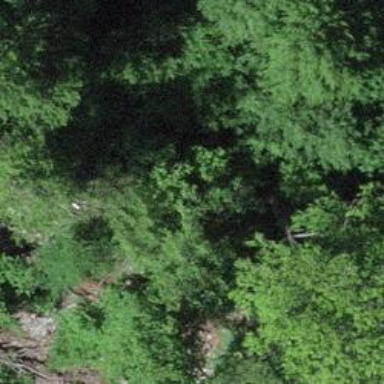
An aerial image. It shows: Cliff in nature.